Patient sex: M
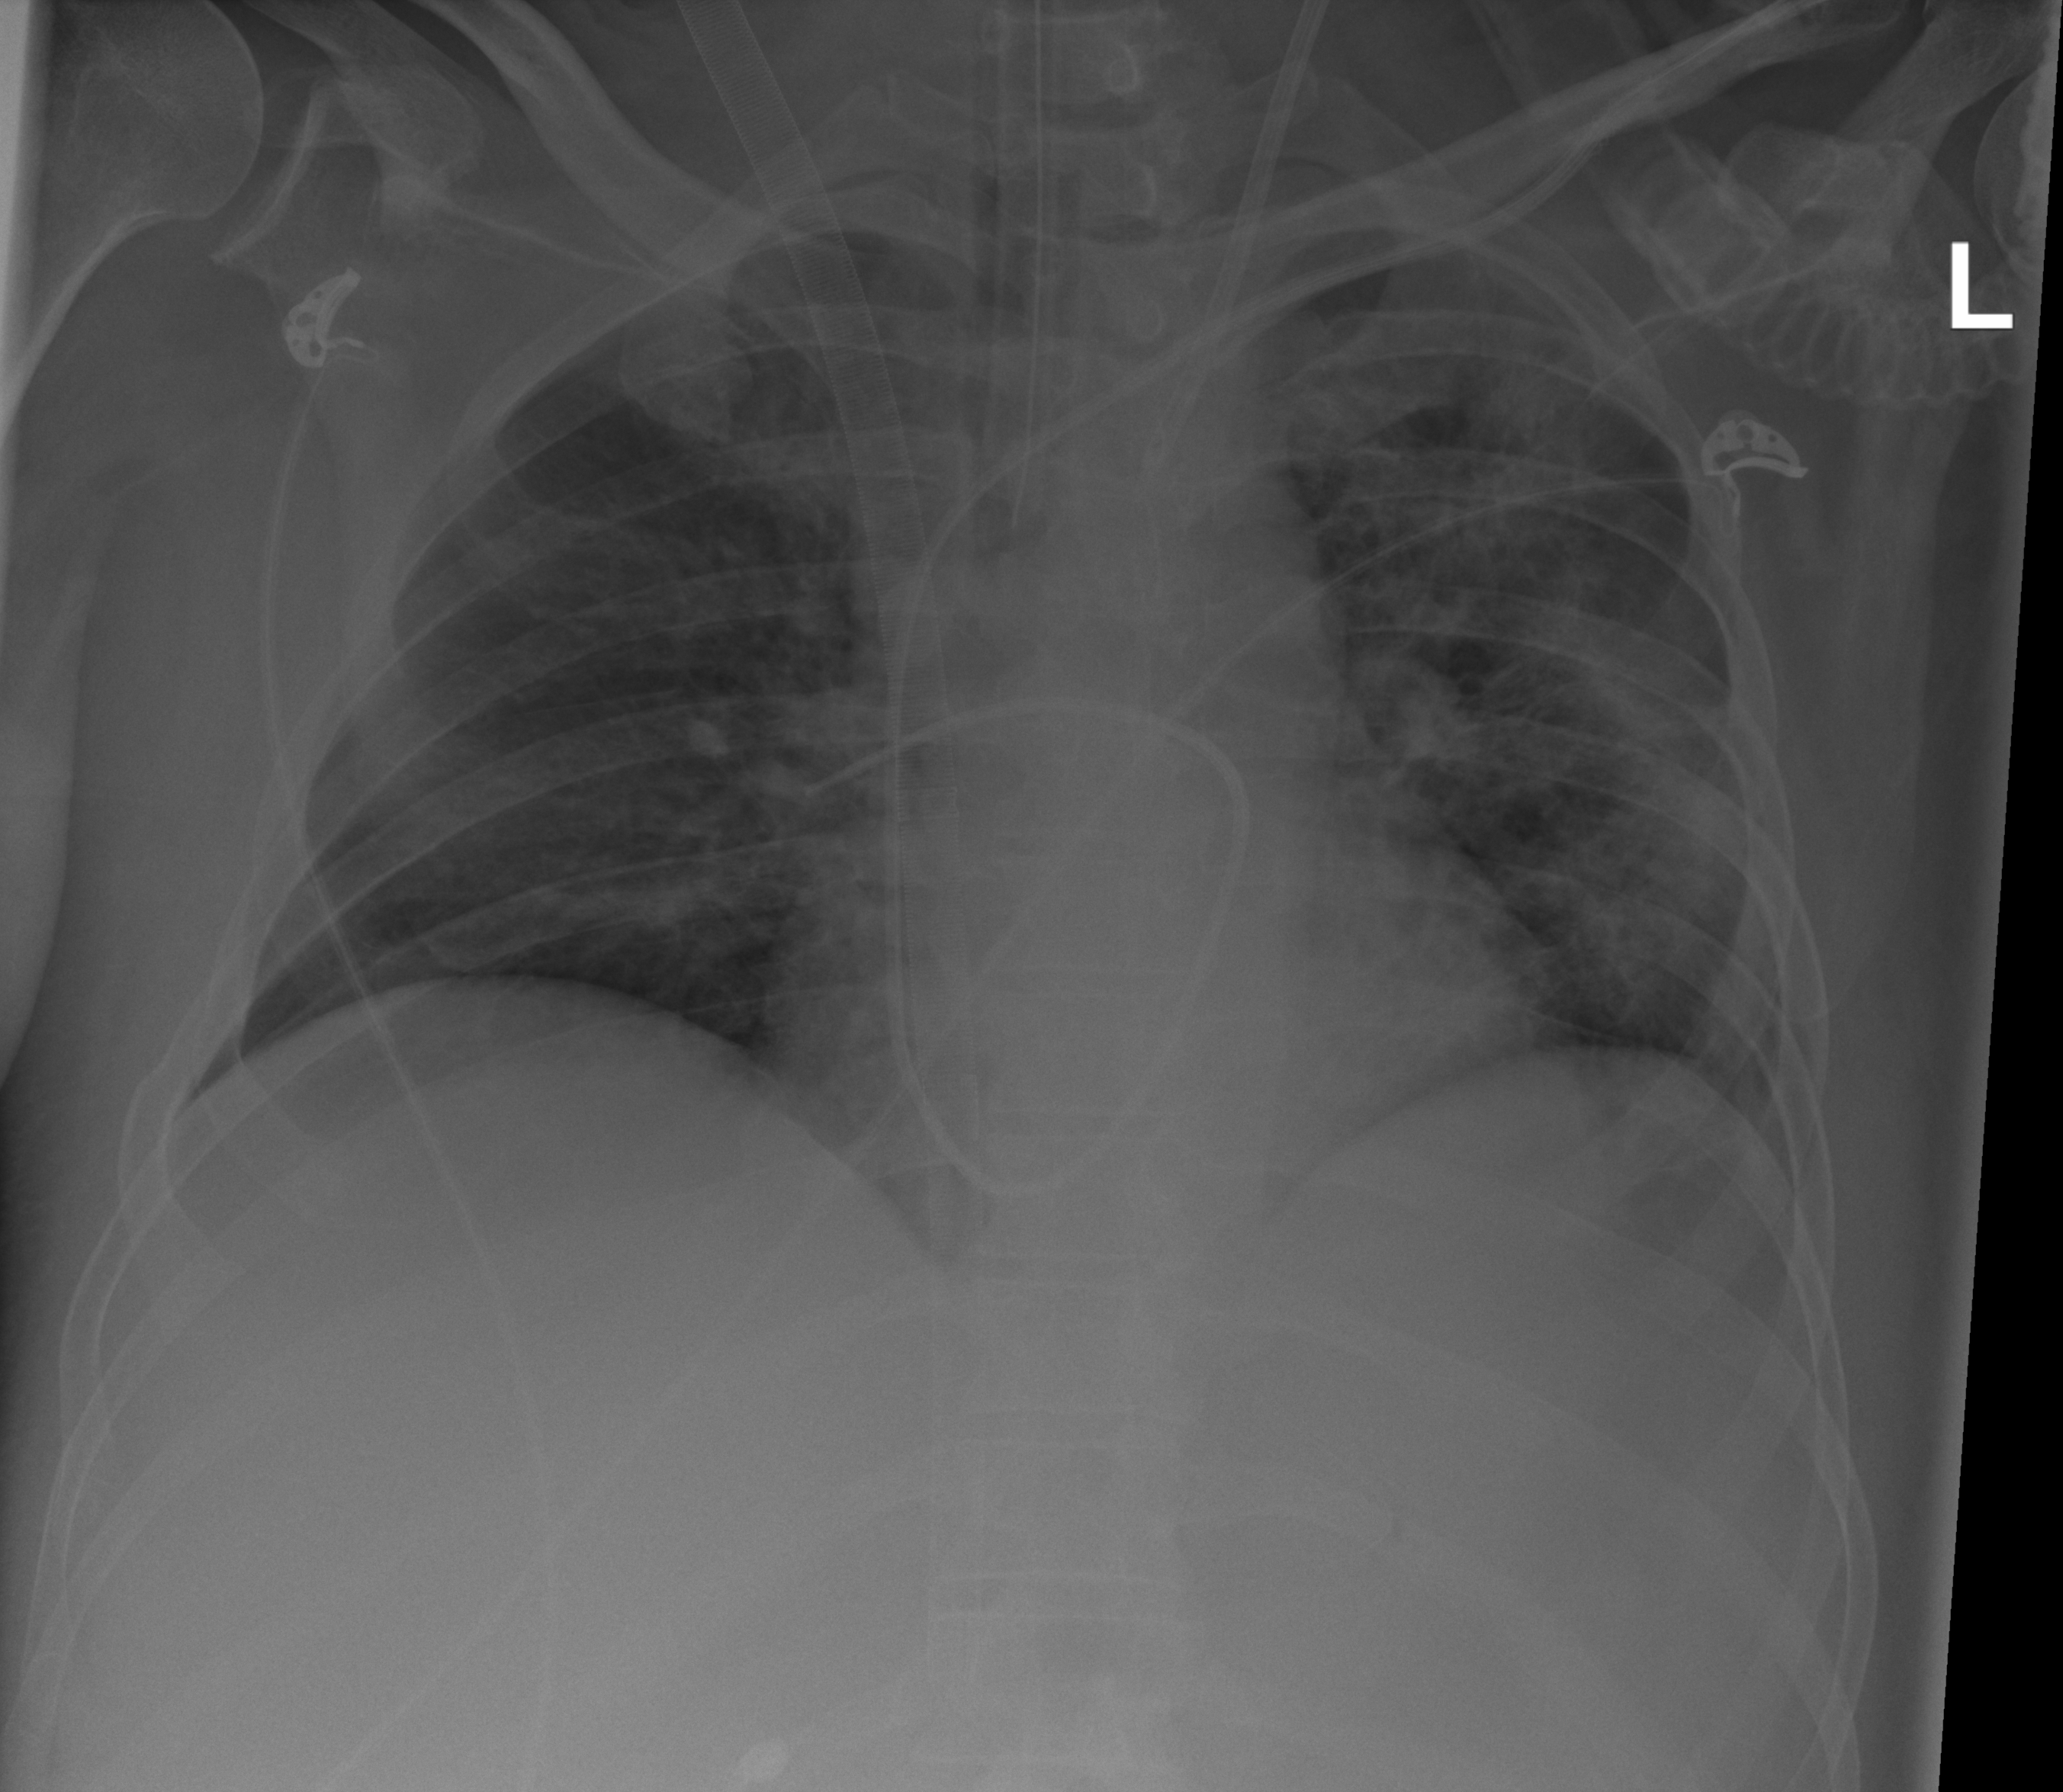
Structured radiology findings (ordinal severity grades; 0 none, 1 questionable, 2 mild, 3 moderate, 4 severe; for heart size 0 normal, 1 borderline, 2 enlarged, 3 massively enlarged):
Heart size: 1
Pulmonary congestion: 2
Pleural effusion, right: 0
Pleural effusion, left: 2
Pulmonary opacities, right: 2
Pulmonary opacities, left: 3
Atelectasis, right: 0
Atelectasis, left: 3